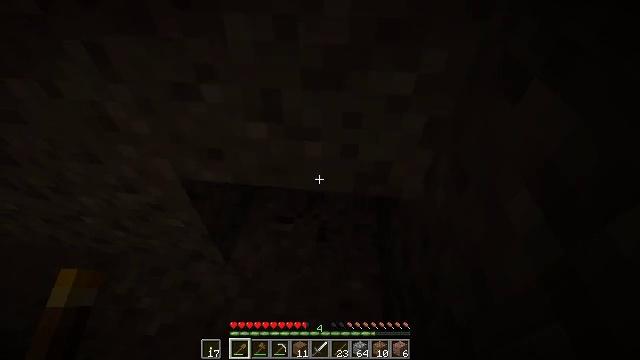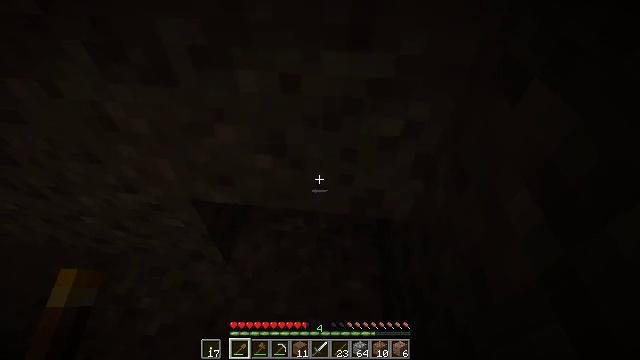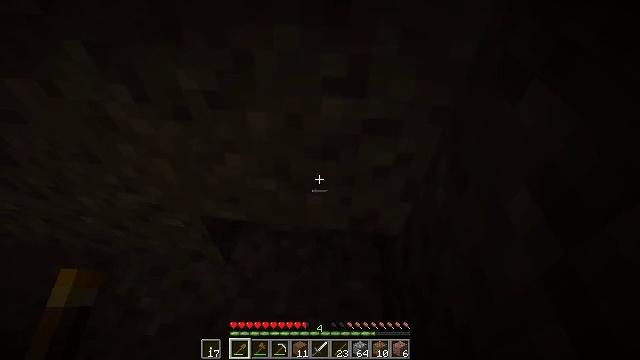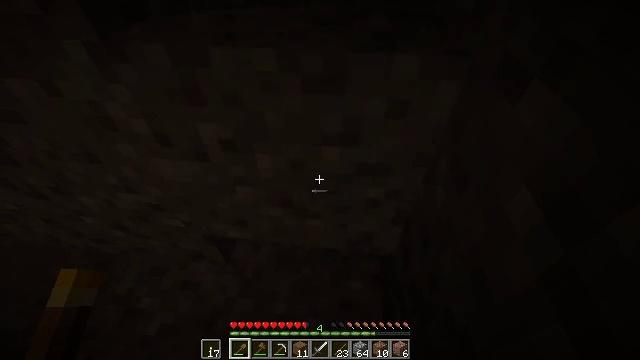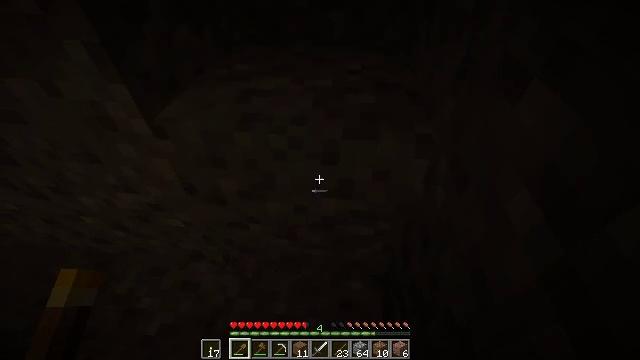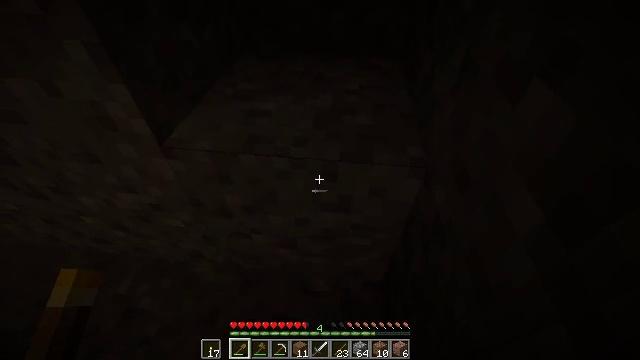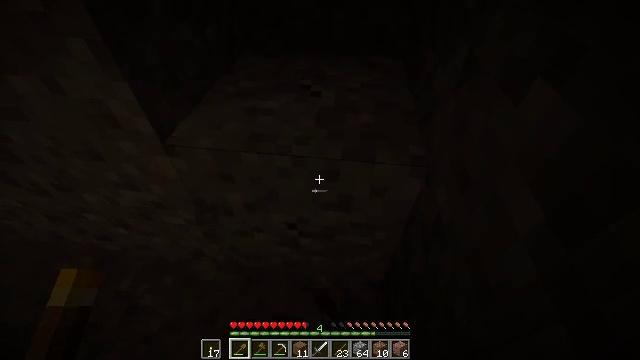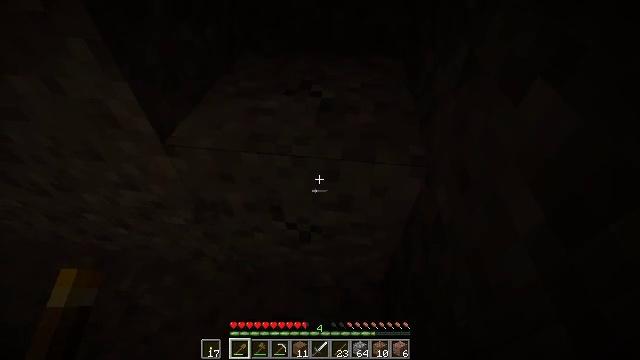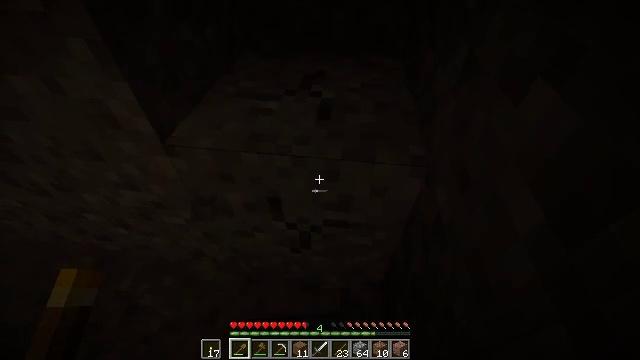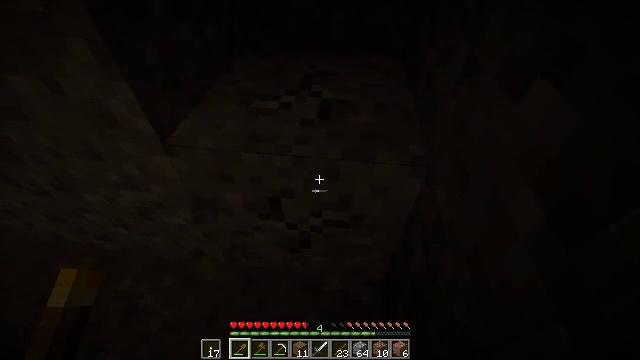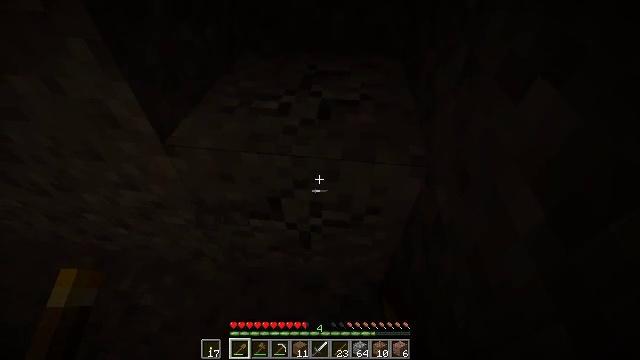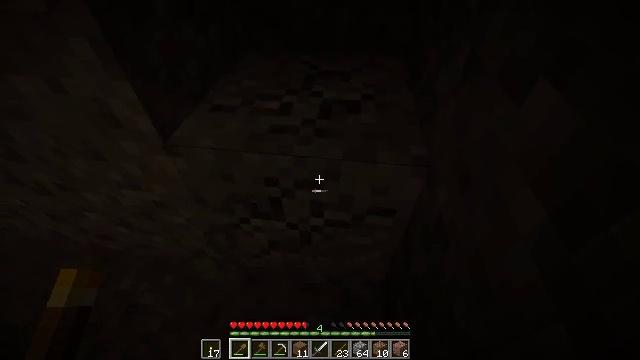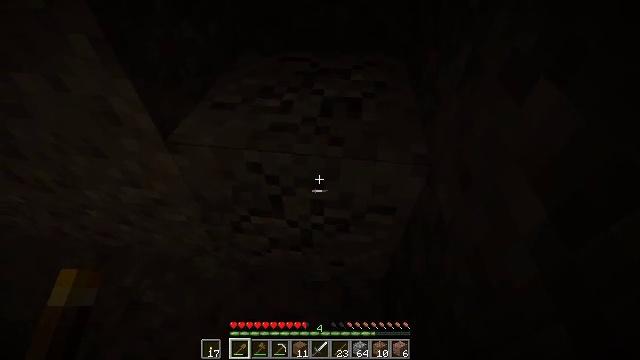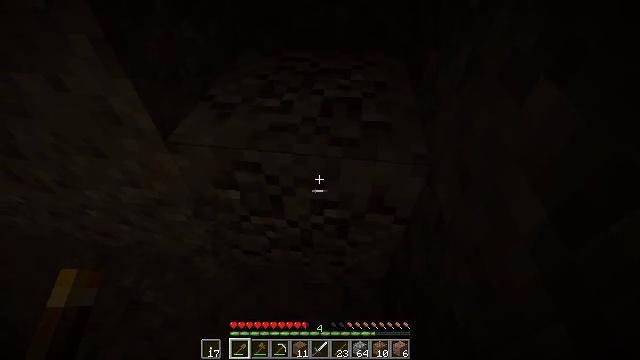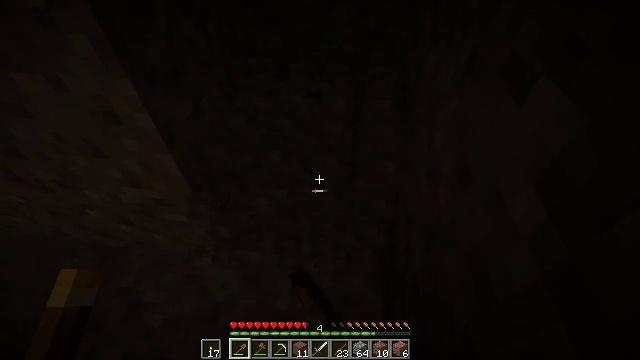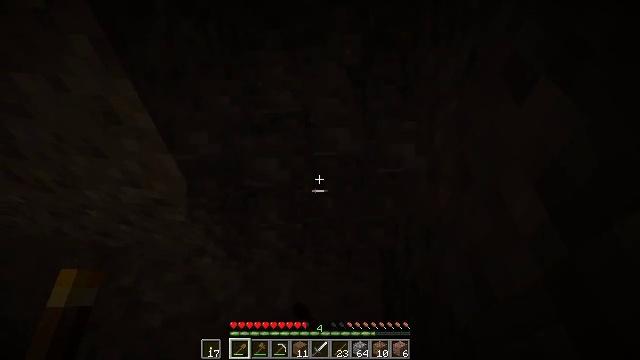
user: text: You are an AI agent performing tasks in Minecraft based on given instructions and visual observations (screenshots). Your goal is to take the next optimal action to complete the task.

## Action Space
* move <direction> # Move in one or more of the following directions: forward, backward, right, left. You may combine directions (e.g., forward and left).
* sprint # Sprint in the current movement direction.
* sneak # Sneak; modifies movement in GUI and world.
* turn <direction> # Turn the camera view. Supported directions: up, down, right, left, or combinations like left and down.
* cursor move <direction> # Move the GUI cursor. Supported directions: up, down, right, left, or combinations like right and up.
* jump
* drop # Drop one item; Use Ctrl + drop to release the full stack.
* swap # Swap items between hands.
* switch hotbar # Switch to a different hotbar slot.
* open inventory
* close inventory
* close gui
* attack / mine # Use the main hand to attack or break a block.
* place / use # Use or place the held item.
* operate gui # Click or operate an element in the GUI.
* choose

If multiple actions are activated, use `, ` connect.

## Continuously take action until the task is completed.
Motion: motion action
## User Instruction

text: Gather gravel by digging.
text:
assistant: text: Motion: attack / mine
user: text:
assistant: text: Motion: attack / mine
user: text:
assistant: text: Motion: attack / mine
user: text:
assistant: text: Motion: attack / mine
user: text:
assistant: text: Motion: attack / mine
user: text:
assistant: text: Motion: attack / mine
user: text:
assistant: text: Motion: attack / mine
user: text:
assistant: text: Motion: attack / mine
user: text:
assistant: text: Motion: attack / mine
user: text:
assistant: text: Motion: attack / mine
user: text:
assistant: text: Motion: attack / mine
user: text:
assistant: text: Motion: attack / mine
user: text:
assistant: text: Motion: attack / mine
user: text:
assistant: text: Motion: attack / mine
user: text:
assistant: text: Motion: attack / mine
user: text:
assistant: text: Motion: attack / mine
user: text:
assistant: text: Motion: turn left and up, attack / mine
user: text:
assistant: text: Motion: attack / mine
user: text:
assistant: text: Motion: attack / mine
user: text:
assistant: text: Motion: move right, attack / mine
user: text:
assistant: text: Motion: move forward and move right, attack / mine
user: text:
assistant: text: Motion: move forward and move right, turn up, attack / mine
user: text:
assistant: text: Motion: move forward and move right, turn up, attack / mine
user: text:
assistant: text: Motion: attack / mine
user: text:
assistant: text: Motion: attack / mine
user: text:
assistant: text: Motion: attack / mine
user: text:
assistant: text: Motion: attack / mine
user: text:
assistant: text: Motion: attack / mine
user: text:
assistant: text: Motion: attack / mine
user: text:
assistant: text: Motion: attack / mine